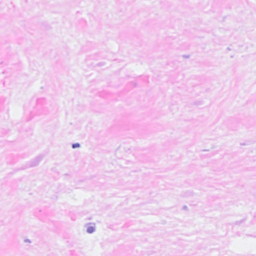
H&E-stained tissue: Breast